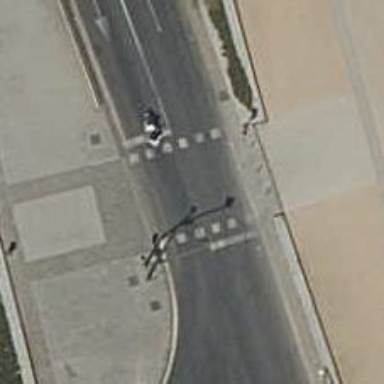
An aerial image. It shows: Road crossing with traffic signals.